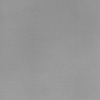
Label: dusty